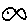
Label: fish